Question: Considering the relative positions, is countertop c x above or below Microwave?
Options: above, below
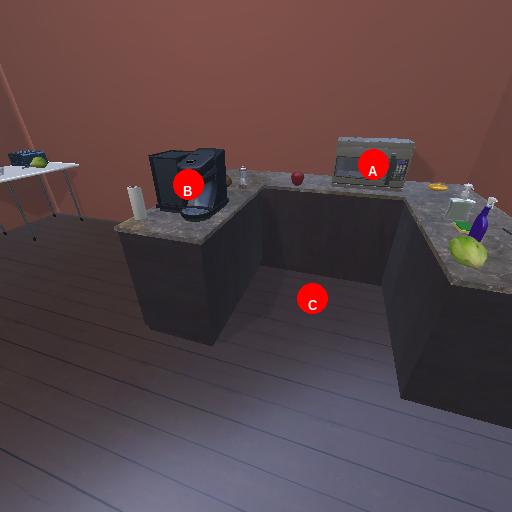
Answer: above